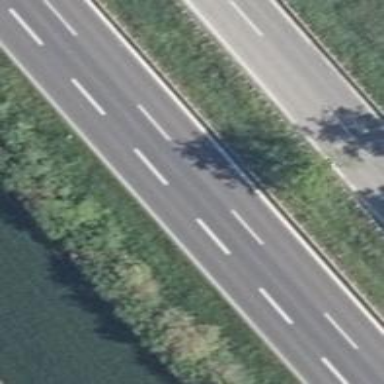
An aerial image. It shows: This is trunk highway with motorroad.